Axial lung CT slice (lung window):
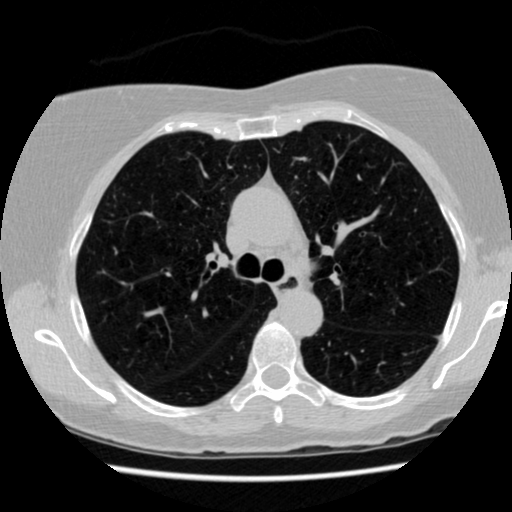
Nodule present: no